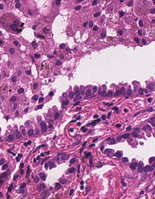
Tumor epithelial tissue: yes
Tumor-associated stroma tissue: yes
Normal tissue: no